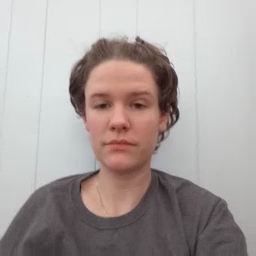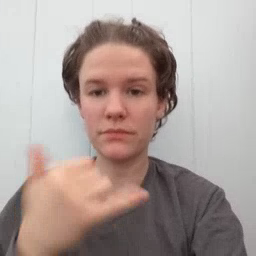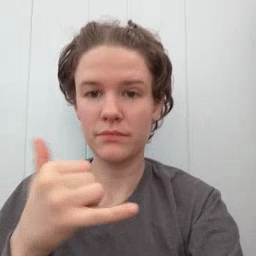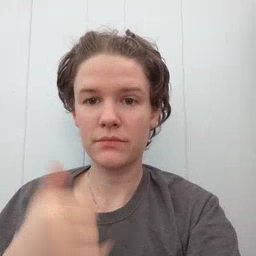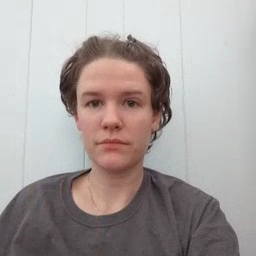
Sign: yellow